Field crop: maize
Growth stage: 2
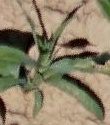
Species: maize